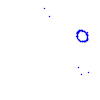
Particle: kaon